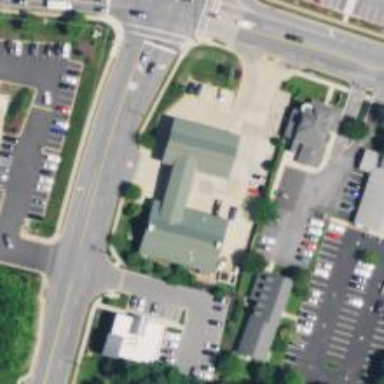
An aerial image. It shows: Convenience shop.